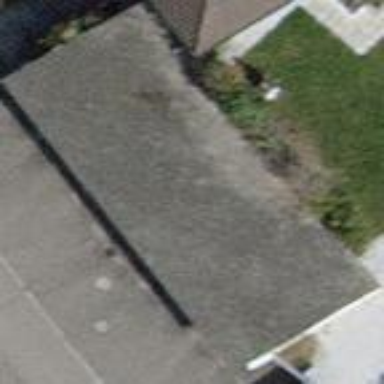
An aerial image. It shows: Group of garages.